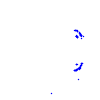
Particle: pion